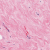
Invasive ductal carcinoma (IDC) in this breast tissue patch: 0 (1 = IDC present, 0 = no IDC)